Question: i am developing a child theme using wordpress2014 theme.currently my blog page looks like this.
i would like to add some links before the starting of all posts listing. how can i get this done? i have already tried to edit the content.php file in tweentyfourteen theme. but no luck.
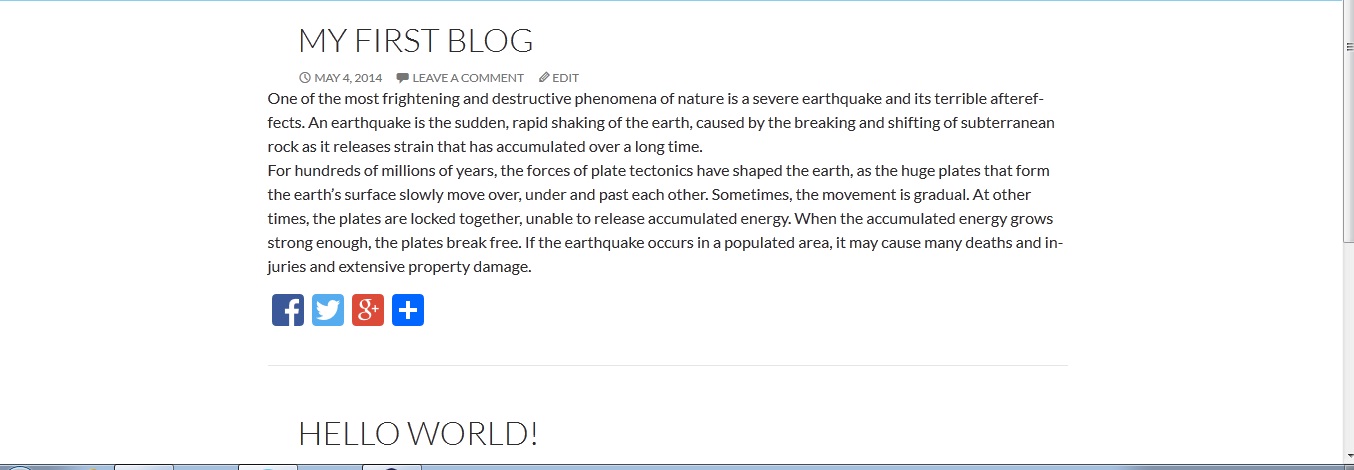
Answer: You can edit your index.php to add links above your posts (the loop).